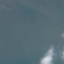
Land use / land cover class: SeaLake